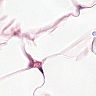
Metastatic tissue present: no